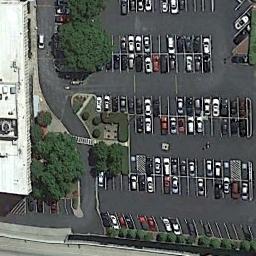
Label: parking_lot